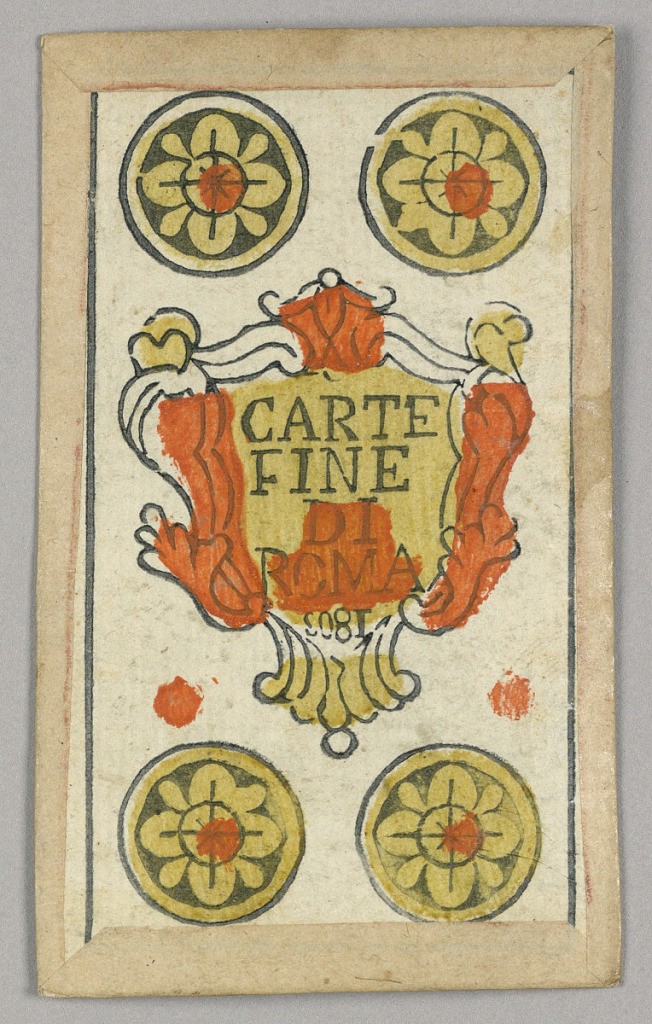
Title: Minchiate (Tarot) Playing Card
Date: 17th century
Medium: Stencil-colored woodblock print
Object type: Playing card
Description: Part of a set of Italian Minchiate playing cards.